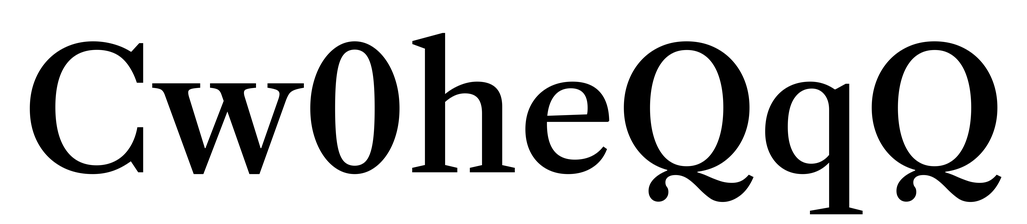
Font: LibreCaslonText_Medium